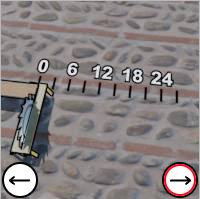
Task: length
Answer: 0
First scale value: 6.0